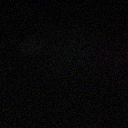
Screen state: off